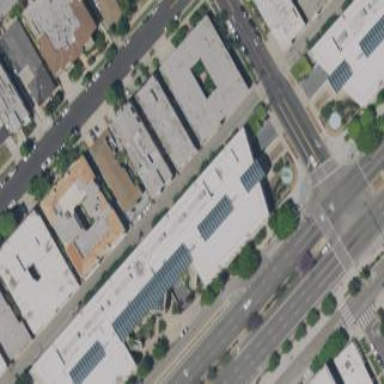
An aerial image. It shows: Commercial building.